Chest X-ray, AP view. Patient: 60 years old, sex M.
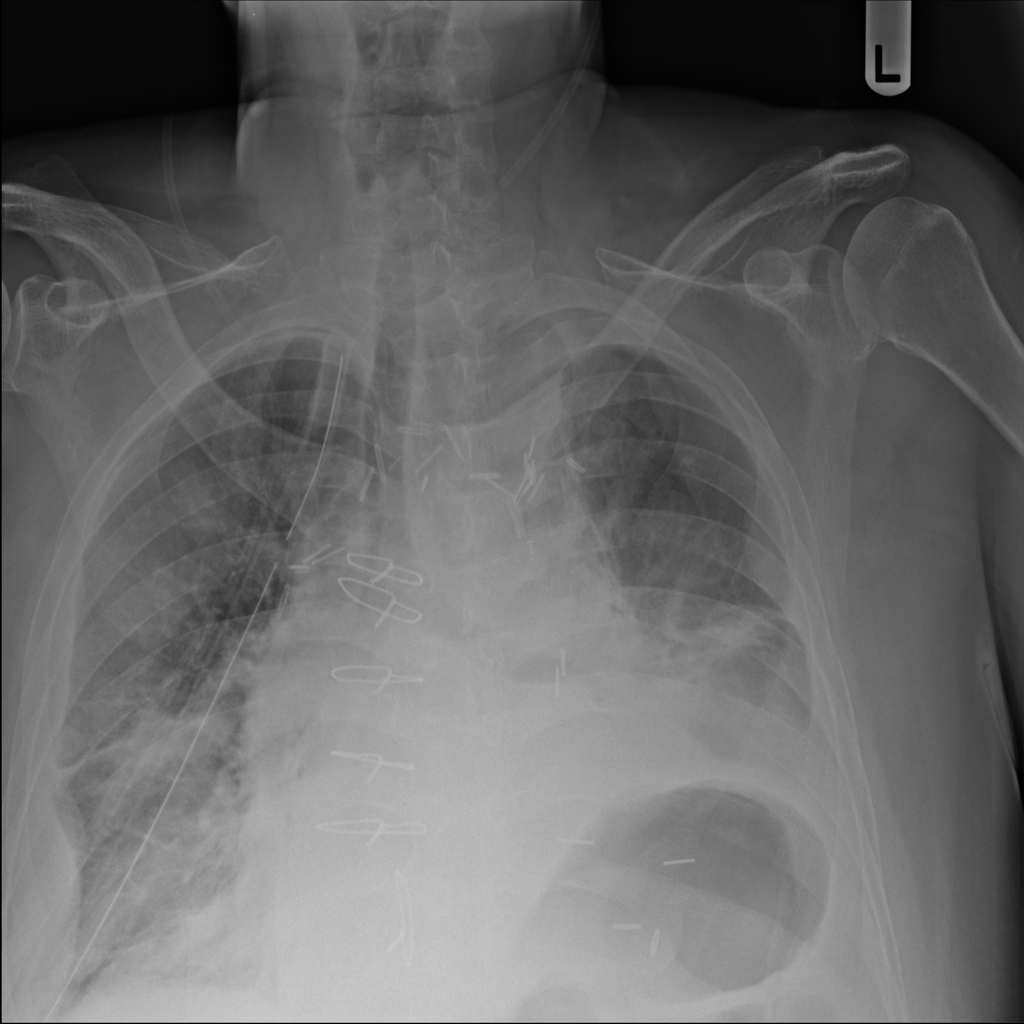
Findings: Effusion, Infiltration